Question: What does it mean when an object's property is slightly faded when using console.dir() in chrome's console.
For example, take a look at "top,width,worldVisible,x & y" in this screenshot.

I've looked at the API reference here <URL>, but had no luck.
Thanks
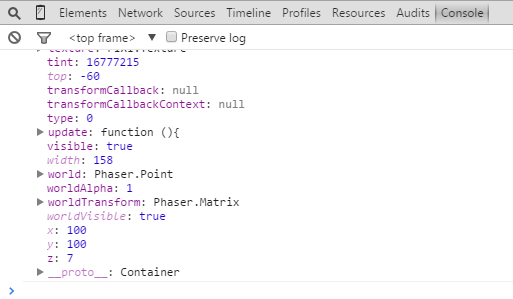
Answer: Faded properties apper to indicate non-enumerable properties. If we do:
'''
var a = {};
Object.defineProperties(a, {
hello: { enumerable: false },
world: { enumerable: true }
});
console.dir(a);
'''
then we see that 'hello' is faded, while 'world' is not.

In your code, if you do 'for(prop in obj) { console.log(prop); }' (where 'obj' is whatever object you're showing us in your console screenshot), you'll see that only the faded properties are not enumerated.
You can also check this with 'Object.getOwnPropertyDescriptor(obj, "worldVisible")', which should return an object with an 'enumerable: false' property.
Note that the on the property names indicate that the property value is defined by a getter function. (This also causes the value to display a '(...)' value before the function is run.) This is a totally separate issue from enumerability, which causes the names to be faded. You can have italic getter-defined properties that are not faded non-enumerable properties, and vice versa.